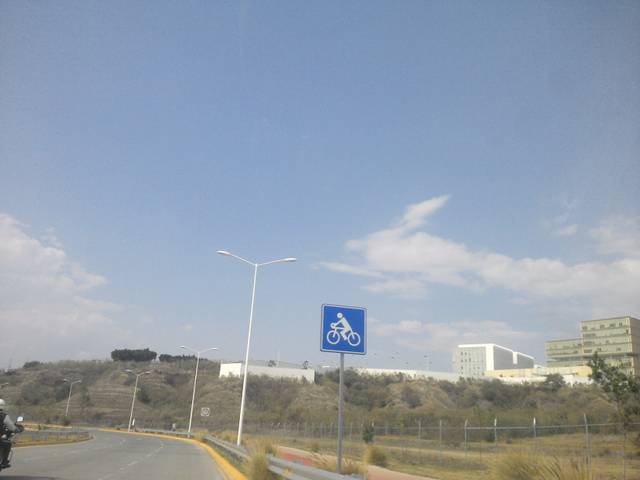
Region: Mexico
Coordinates: 20.68, -103.461